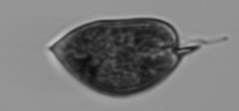
Label: Prorocentrum_micans